Interaction volume radius: 5 \u00c5
Interaction volume height: 30 \u00c5
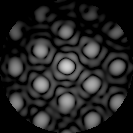
Disorder parameter: 0.2893